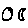
Label: moon